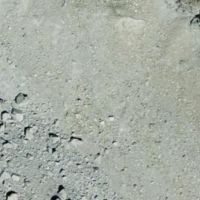
EUNIS habitat code: 48
Species observed at this site:
Macrosaccus robiniella